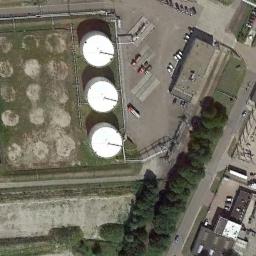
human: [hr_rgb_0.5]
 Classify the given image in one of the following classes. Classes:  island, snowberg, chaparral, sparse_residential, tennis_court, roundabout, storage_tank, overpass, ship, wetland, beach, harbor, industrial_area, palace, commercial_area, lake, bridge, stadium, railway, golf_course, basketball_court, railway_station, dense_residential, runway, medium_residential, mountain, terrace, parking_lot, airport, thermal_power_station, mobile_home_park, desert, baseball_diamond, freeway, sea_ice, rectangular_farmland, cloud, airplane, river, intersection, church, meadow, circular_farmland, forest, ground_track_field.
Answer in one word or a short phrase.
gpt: storage_tank